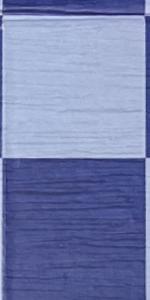
Label: Empty